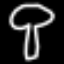
Label: mushroom